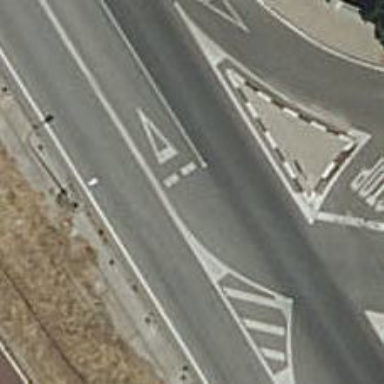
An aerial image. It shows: Road with "give way" sign.